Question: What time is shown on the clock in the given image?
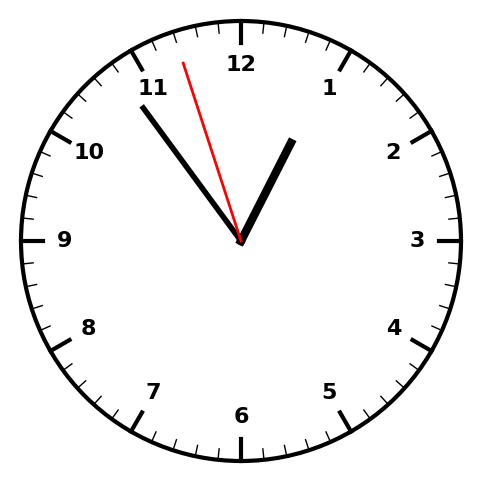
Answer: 12:53:57